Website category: phone
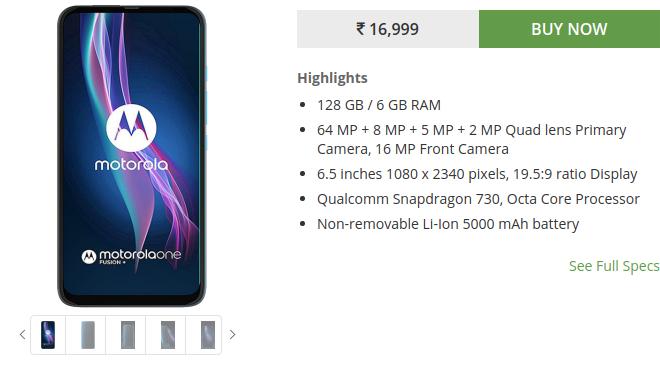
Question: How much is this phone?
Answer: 16,999

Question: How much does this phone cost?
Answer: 16,999

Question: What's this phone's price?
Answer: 16,999

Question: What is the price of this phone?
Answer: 16,999

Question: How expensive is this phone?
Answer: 16,999

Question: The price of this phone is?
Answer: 16,999

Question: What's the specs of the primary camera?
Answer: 64 MP + 8 MP + 5 MP + 2 MP Quad lens Primary Camera

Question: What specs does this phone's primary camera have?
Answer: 64 MP + 8 MP + 5 MP + 2 MP Quad lens Primary Camera

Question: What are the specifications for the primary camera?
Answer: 64 MP + 8 MP + 5 MP + 2 MP Quad lens Primary Camera

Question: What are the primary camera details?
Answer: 64 MP + 8 MP + 5 MP + 2 MP Quad lens Primary Camera

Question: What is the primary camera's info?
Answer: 64 MP + 8 MP + 5 MP + 2 MP Quad lens Primary Camera

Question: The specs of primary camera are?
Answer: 64 MP + 8 MP + 5 MP + 2 MP Quad lens Primary Camera

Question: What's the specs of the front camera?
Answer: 16 MP Front Camera

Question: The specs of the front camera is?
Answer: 16 MP Front Camera

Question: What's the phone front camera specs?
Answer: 16 MP Front Camera

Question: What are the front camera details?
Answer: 16 MP Front Camera

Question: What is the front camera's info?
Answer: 16 MP Front Camera

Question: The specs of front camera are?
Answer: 16 MP Front Camera

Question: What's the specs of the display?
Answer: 6.5 inches 1080 x 2340 pixels, 19.5:9 ratio Display

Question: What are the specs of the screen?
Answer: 6.5 inches 1080 x 2340 pixels, 19.5:9 ratio Display

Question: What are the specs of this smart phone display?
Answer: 6.5 inches 1080 x 2340 pixels, 19.5:9 ratio Display

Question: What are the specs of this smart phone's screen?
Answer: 6.5 inches 1080 x 2340 pixels, 19.5:9 ratio Display

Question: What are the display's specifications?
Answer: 6.5 inches 1080 x 2340 pixels, 19.5:9 ratio Display

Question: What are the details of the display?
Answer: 6.5 inches 1080 x 2340 pixels, 19.5:9 ratio Display

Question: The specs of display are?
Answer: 6.5 inches 1080 x 2340 pixels, 19.5:9 ratio Display

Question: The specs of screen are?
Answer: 6.5 inches 1080 x 2340 pixels, 19.5:9 ratio Display

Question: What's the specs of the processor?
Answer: Qualcomm Snapdragon 730, Octa Core Processor

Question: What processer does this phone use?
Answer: Qualcomm Snapdragon 730, Octa Core Processor

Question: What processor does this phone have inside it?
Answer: Qualcomm Snapdragon 730, Octa Core Processor

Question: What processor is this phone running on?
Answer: Qualcomm Snapdragon 730, Octa Core Processor

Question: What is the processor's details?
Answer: Qualcomm Snapdragon 730, Octa Core Processor

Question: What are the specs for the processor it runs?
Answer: Qualcomm Snapdragon 730, Octa Core Processor

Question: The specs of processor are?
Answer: Qualcomm Snapdragon 730, Octa Core Processor

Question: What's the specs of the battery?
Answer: Non-removable Li-Ion 5000 mAh battery

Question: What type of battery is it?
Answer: Non-removable Li-Ion 5000 mAh battery

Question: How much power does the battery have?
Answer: Non-removable Li-Ion 5000 mAh battery

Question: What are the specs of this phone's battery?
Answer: Non-removable Li-Ion 5000 mAh battery

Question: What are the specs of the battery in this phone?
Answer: Non-removable Li-Ion 5000 mAh battery

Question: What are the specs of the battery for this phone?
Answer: Non-removable Li-Ion 5000 mAh battery

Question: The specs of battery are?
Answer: Non-removable Li-Ion 5000 mAh battery